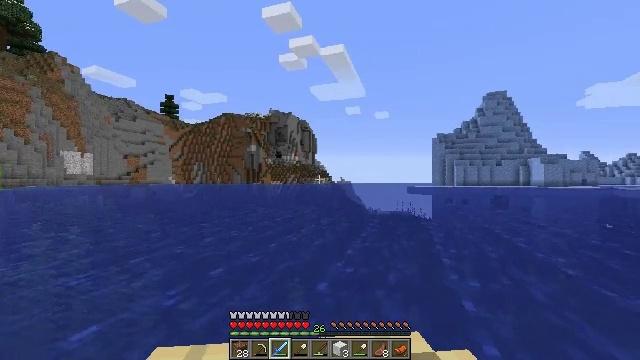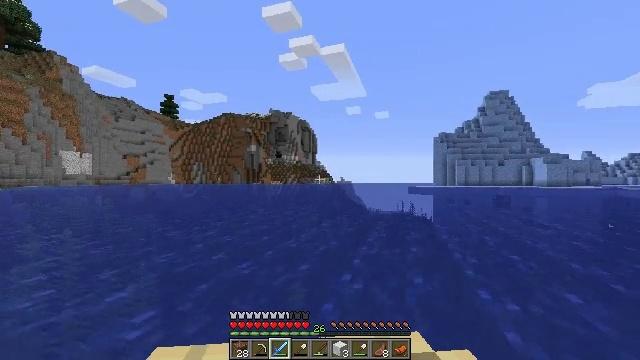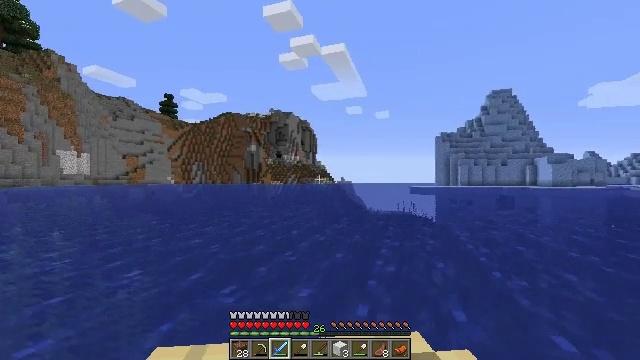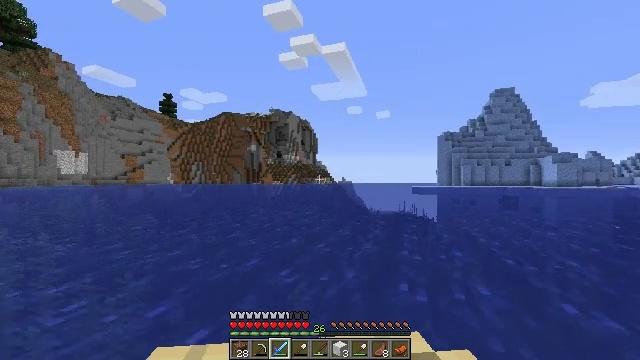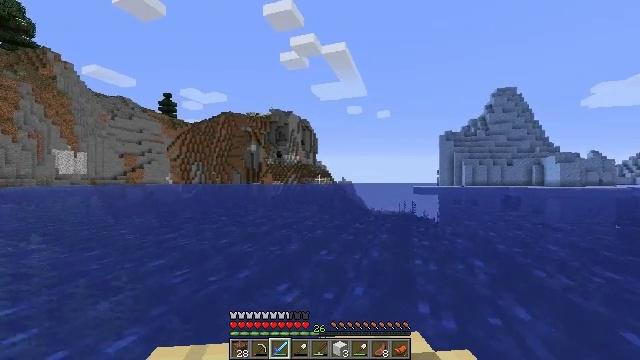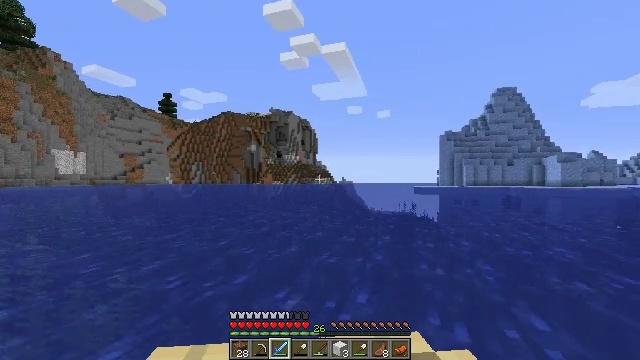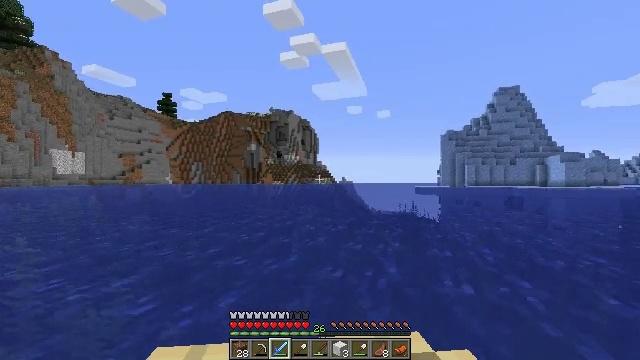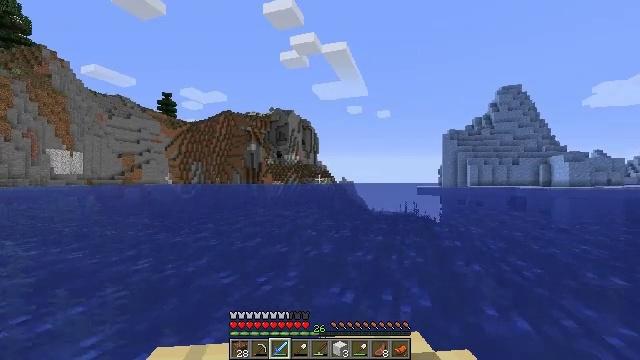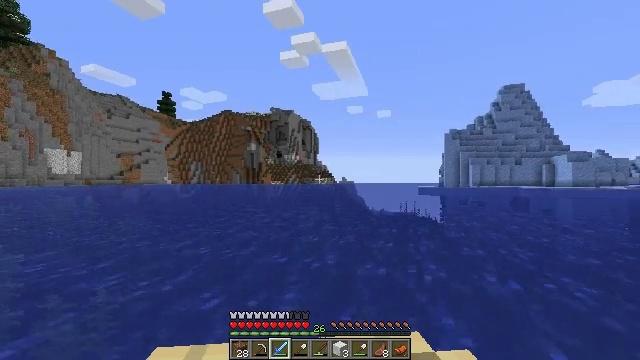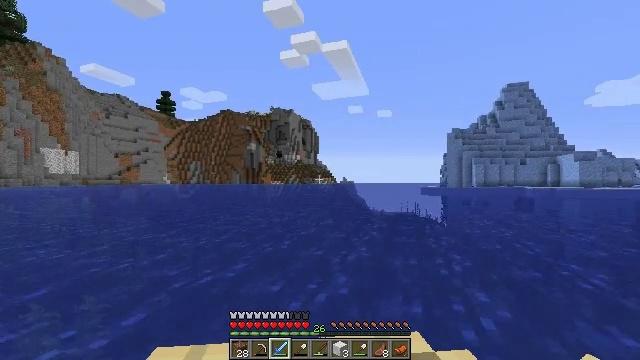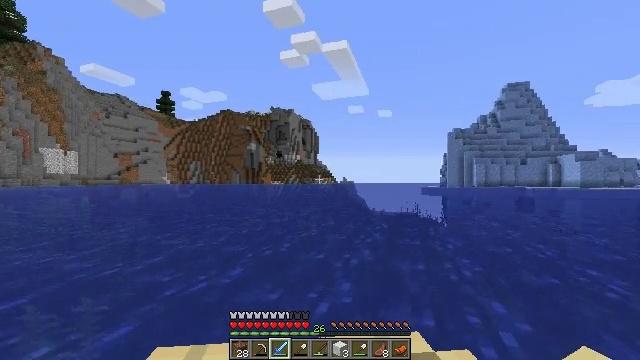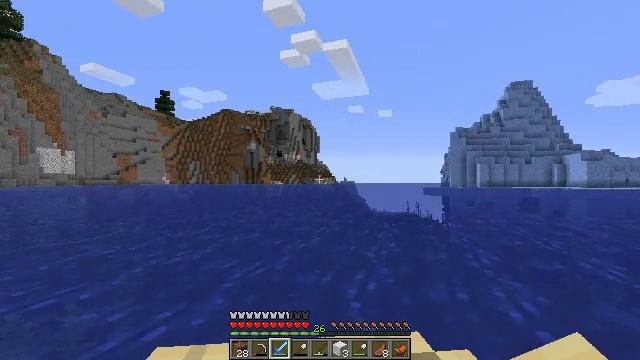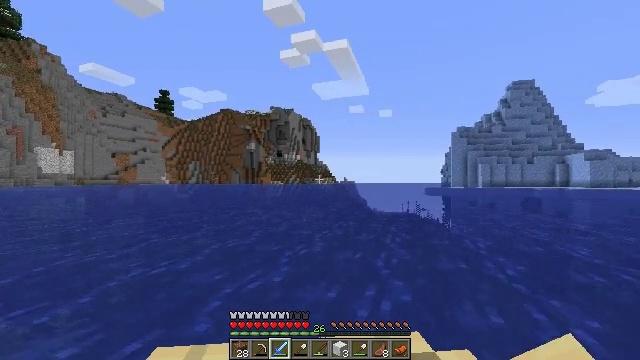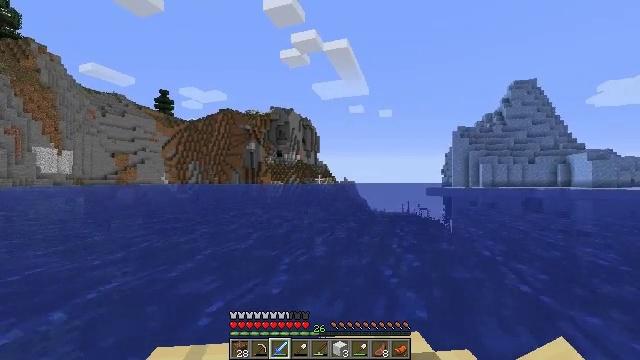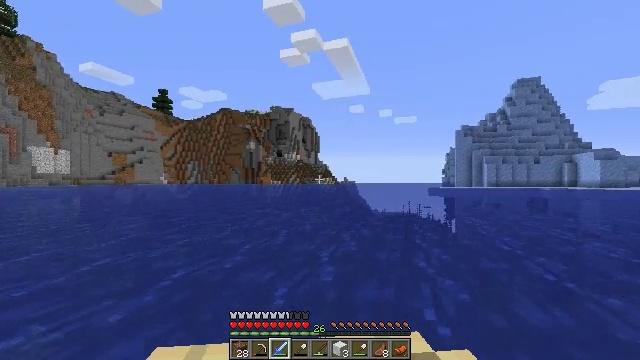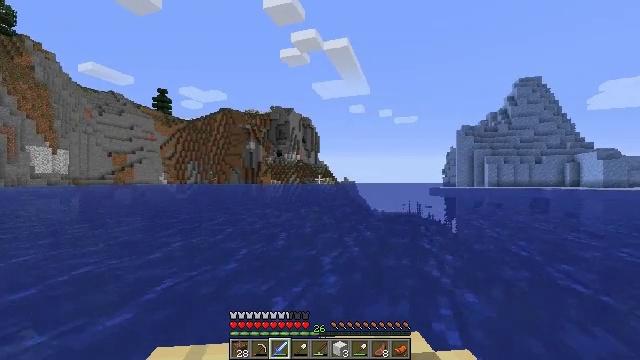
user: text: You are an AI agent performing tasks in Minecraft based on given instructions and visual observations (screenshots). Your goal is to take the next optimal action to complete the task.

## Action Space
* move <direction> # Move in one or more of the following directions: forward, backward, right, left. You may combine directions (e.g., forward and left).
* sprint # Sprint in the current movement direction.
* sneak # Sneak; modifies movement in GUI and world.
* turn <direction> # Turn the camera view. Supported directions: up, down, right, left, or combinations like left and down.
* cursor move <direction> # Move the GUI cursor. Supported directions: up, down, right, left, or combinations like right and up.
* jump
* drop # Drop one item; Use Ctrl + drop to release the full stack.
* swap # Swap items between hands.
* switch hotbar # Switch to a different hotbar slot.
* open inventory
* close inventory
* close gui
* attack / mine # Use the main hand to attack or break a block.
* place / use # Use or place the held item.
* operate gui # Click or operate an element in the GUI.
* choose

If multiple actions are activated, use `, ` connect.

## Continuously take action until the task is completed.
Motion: motion action
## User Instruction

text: Remove a lily pad from the inventory.
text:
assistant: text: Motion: move forward
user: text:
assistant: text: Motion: move forward
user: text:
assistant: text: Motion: move forward
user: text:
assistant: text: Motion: move forward
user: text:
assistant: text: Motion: move forward
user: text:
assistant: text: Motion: move forward
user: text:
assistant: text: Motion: move forward
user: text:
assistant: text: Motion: move forward
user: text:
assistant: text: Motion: move forward
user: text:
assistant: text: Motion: move forward
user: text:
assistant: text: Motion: move forward
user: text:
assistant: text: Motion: move forward
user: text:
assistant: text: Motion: move forward
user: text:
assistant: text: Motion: move forward
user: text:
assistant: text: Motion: move forward
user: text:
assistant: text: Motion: move forward
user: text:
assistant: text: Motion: move forward
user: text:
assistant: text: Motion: move forward
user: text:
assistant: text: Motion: move forward
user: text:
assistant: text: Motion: move forward
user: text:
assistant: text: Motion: move forward
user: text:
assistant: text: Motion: move forward
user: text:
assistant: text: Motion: move forward
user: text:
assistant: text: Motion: move forward
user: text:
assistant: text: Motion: move forward
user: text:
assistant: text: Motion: move forward
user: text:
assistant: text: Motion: move forward
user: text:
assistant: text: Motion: move forward
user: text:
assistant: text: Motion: move forward
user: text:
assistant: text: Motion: move forward